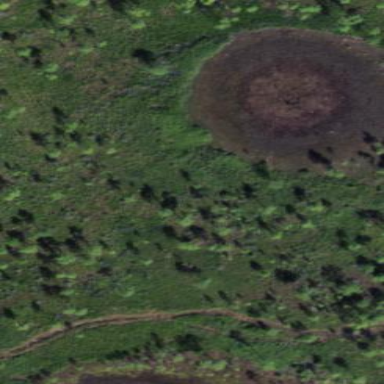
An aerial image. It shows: Marsh wetland.